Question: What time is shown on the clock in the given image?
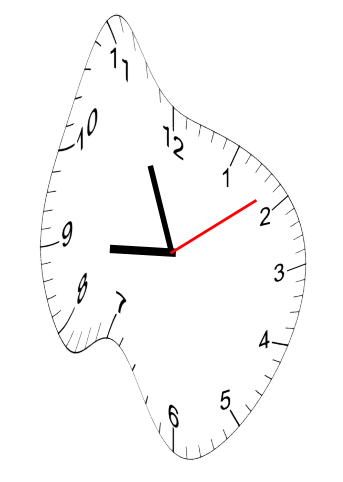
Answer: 08:56:09